Question: What is the File category?
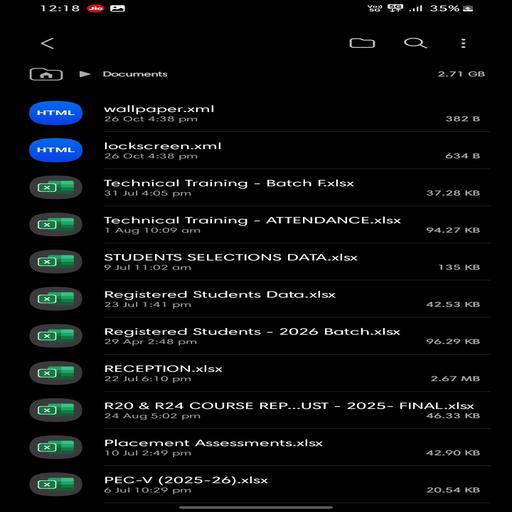
Answer: Documents list